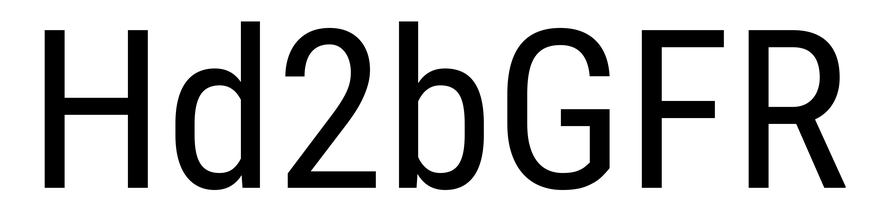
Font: Roboto_Condensed_Regular